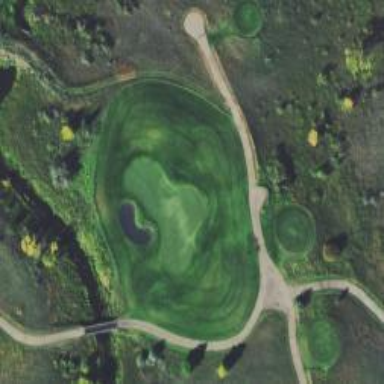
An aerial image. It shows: Pathway for golfing.